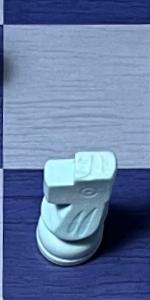
Label: Knight_White